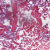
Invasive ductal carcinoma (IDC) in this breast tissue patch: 0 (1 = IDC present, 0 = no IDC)